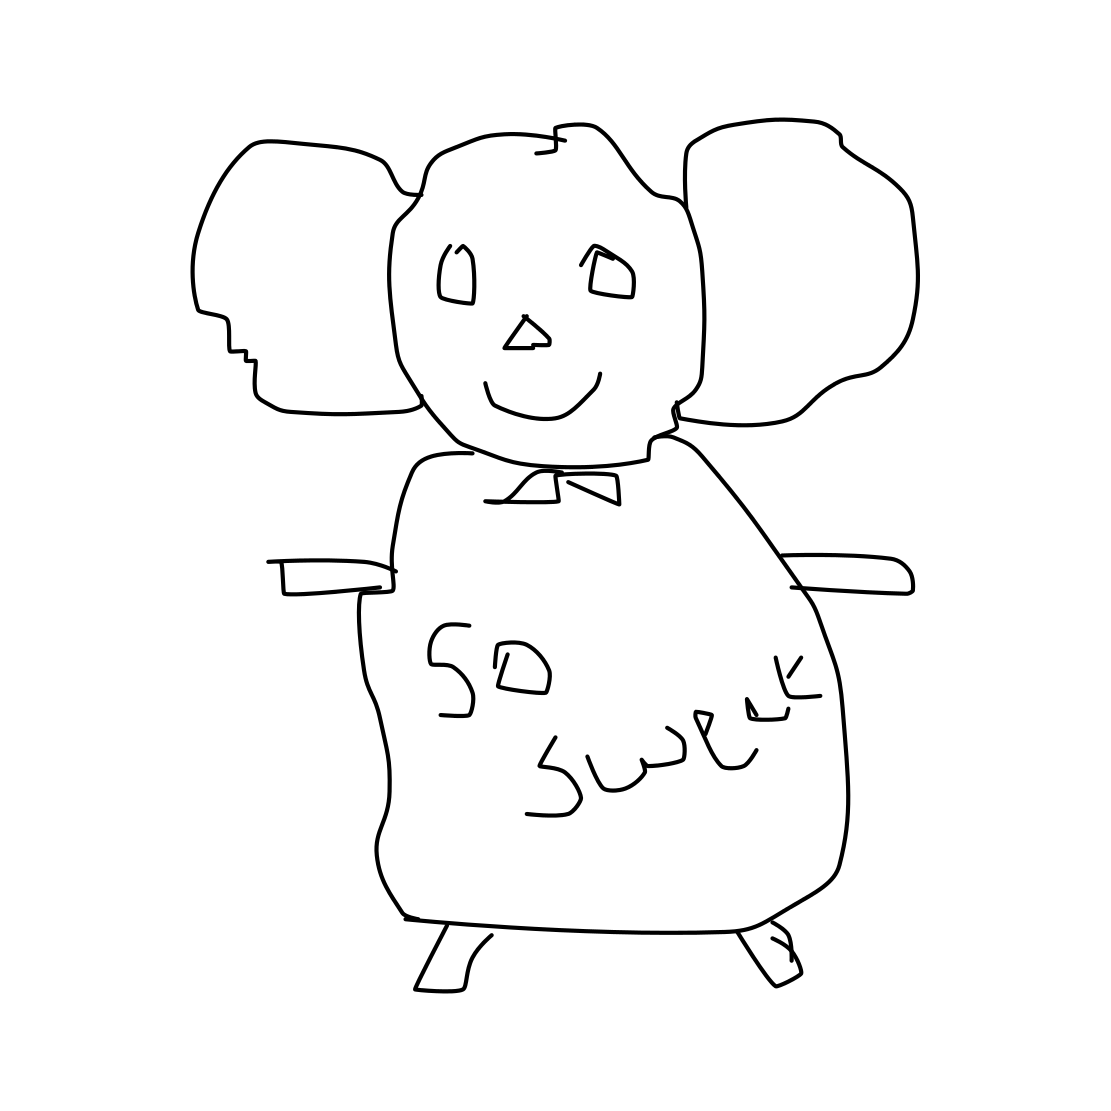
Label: teddy-bear